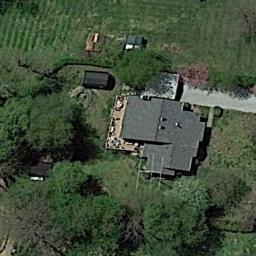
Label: sparse_residential